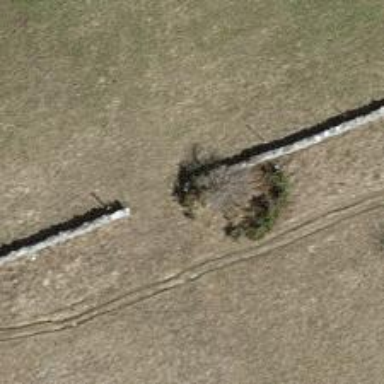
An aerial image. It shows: Dry stone wall barrier.